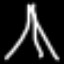
Label: The Eiffel Tower